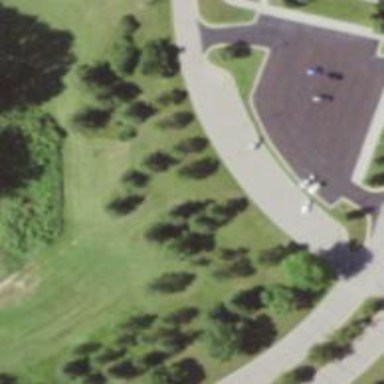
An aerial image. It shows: Disc golf basket.